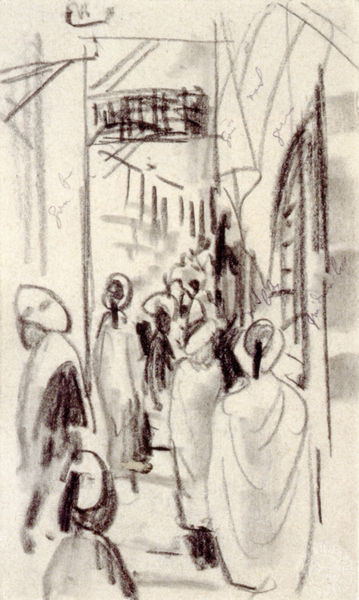
Titel: Bazar-Straße in Tunis (Belebte Straße, Tunis)
Künstler: August Macke
Standort: Bremen
Institution: Kunsthalle
Schlagwörter: umhang, weiß, menschen, stadt, fenster, grau, hüte, männer, schwarz, skizze, strasse, tür, zeichnung, weg, masse, menge, mütze, architektur, häuser, gewand, mantel, stehend, tücher, gewänder, blatt, kopfbedeckung, papier, gasse, süden, studie, moderne, afrika, mauer, linien, markt, treiben, treppe, stufen, exotisch, striche, halle, wände, eng, gang, helligkeit, orient, orientalisch, kohle, schwarz-weiss, viele, dynamik, entwurf, kohlezeichnung, portal, arabisch, mauern, dynamisch, gehend, umhänge, tunika, turban, matisse, araber, marokko, turbane, basar, bazar, kairo, souk, sari, osmanisches reich, hinein, rue de caire, obaqsar, shwarz weiss, kopfbedekungen, #eingang